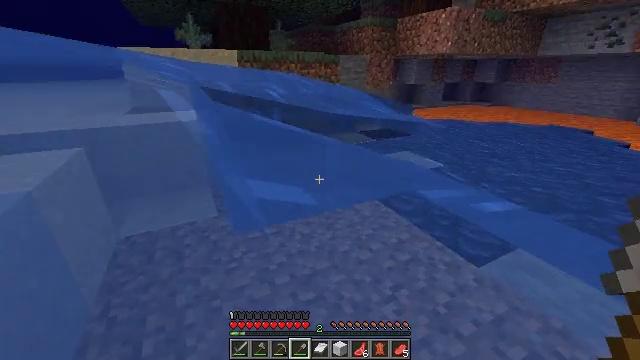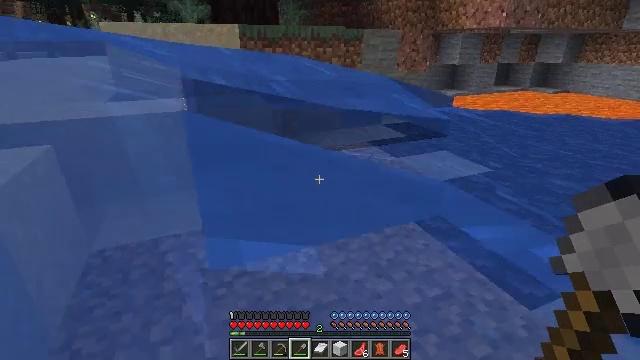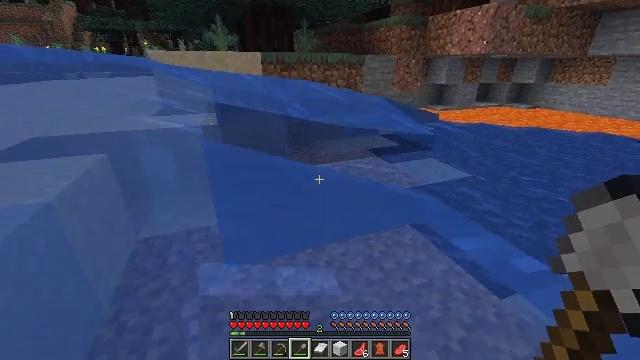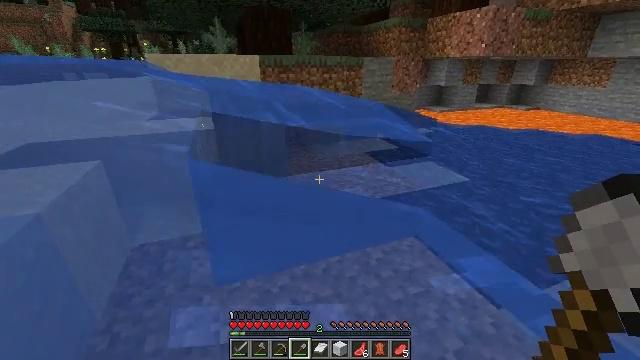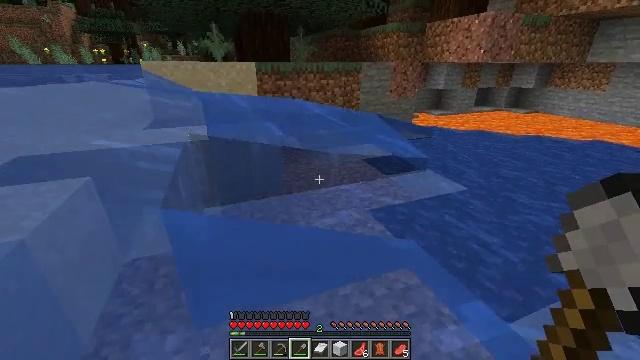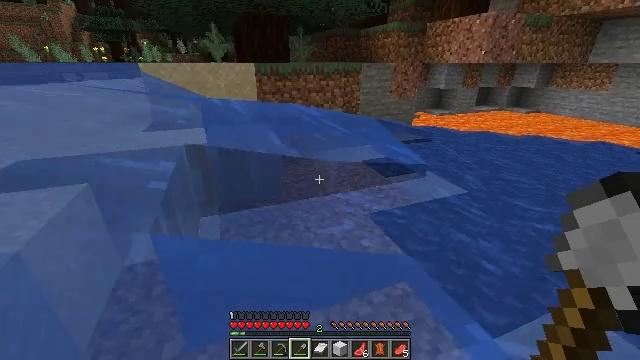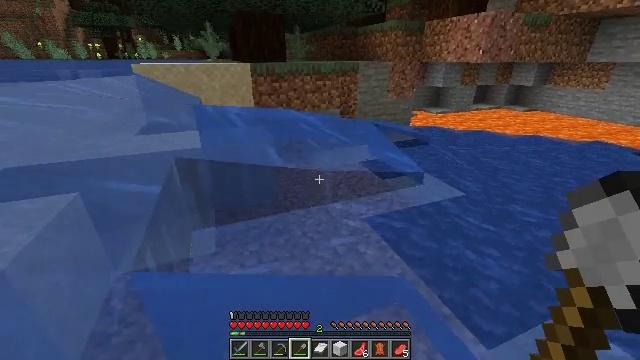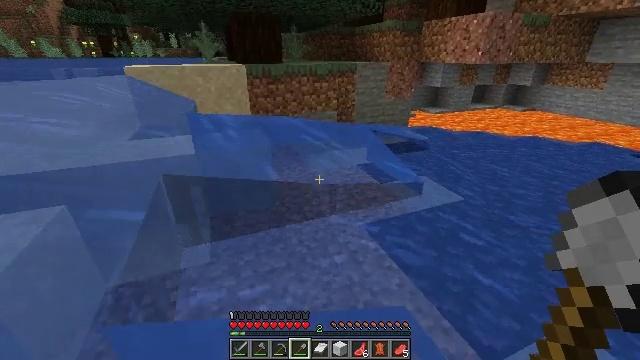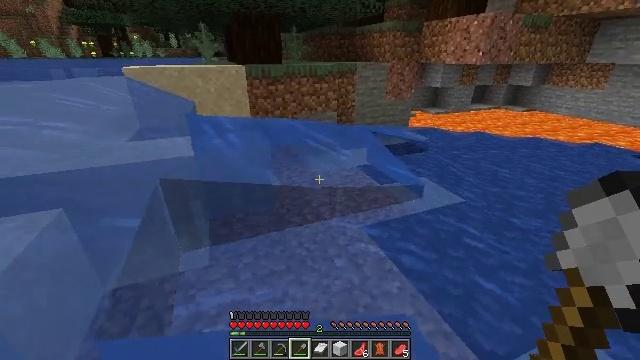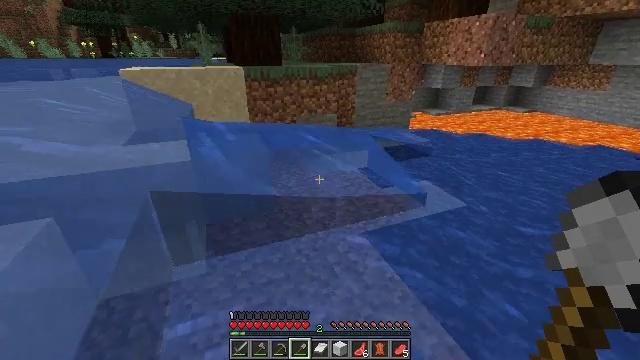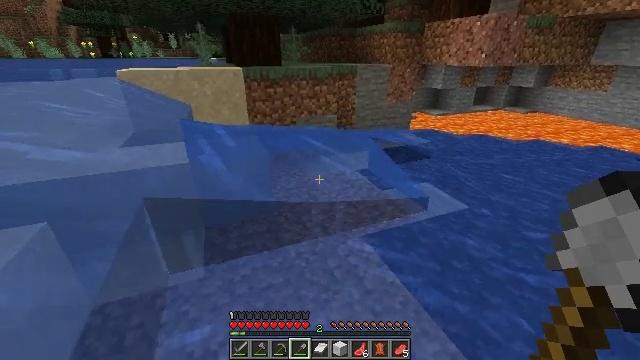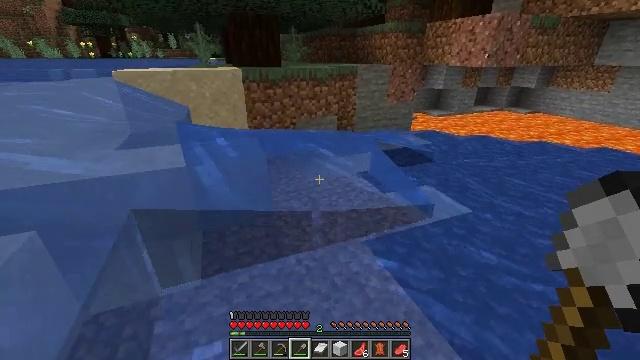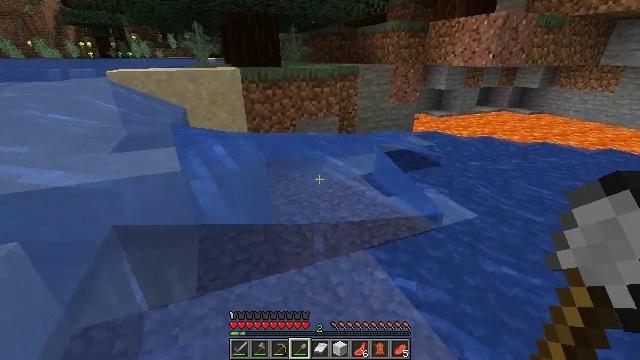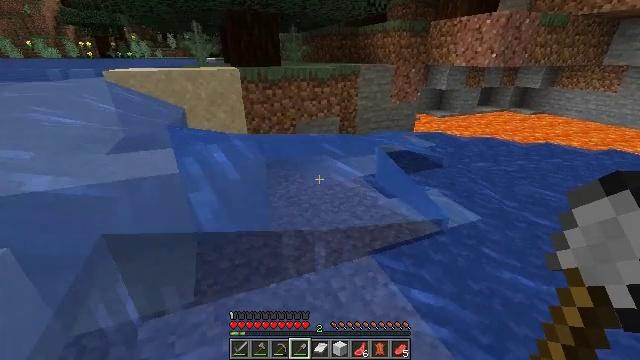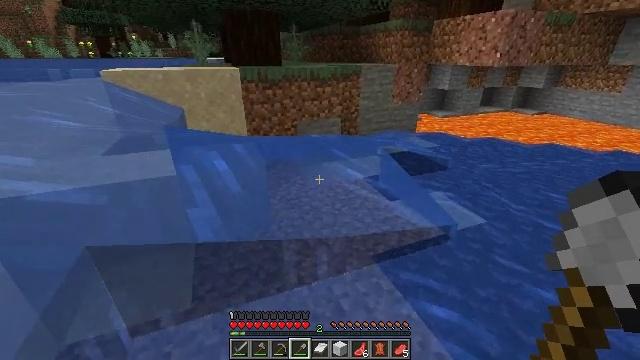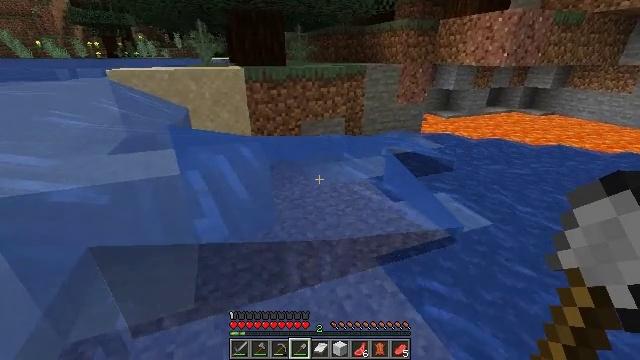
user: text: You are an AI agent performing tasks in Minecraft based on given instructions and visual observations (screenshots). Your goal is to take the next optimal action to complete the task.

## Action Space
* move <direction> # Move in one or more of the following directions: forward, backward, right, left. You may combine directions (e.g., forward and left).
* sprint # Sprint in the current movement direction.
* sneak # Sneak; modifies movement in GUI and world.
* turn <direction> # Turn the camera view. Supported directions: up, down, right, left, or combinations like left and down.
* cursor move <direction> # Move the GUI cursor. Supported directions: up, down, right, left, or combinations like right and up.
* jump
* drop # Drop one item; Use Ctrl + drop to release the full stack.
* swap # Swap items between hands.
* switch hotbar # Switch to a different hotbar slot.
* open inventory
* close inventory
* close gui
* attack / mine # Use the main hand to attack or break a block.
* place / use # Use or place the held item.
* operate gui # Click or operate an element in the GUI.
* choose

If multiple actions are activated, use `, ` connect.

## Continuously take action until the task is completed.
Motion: motion action
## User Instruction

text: Attack the clay block to obtain it.
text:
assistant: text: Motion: move forward, turn left, jump
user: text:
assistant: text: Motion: move forward, turn left, jump
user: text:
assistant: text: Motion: move forward, jump
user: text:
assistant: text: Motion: move forward and move left, jump
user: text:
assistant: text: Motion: move forward and move left
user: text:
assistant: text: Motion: move forward and move left
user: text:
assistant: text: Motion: move forward and move left
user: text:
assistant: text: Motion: move forward and move left
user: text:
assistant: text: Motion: move forward and move left
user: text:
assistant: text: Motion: move forward and move left
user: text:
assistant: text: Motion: move forward and move left
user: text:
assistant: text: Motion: move forward and move left
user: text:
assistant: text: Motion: move forward and move left
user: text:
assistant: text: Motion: move forward and move left
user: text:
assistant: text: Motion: move forward and move left
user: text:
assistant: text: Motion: move forward and move left, turn left
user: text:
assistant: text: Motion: move forward and move left, turn left
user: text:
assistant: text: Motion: move forward and move left, turn left
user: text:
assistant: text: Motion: move forward, turn left
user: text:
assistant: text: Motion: move forward, turn left
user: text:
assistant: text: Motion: move forward
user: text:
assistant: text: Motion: move forward
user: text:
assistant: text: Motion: move forward, turn left
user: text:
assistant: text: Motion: move forward, turn left
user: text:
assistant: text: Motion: move forward, turn left and up
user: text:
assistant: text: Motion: move forward, turn left
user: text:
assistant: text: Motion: move forward, turn left and down, attack / mine
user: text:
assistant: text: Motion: move forward and move left, turn left and down, attack / mine
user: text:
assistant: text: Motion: move forward and move left, attack / mine
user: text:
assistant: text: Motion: move forward and move left, turn right, attack / mine